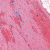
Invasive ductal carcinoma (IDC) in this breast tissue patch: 0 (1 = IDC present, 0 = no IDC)